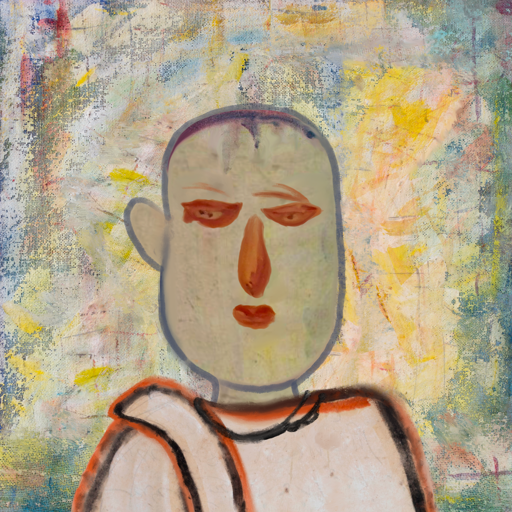
Background: Irani, Head And Neck Front: Hill_Girl, Face Front: Pious_Lady, Bust: Roy_Bahadur, Hair Front: Blank, Head Accessory: Blank, Second Necklace: Blank, Necklace: Orphan, Baby: Blank